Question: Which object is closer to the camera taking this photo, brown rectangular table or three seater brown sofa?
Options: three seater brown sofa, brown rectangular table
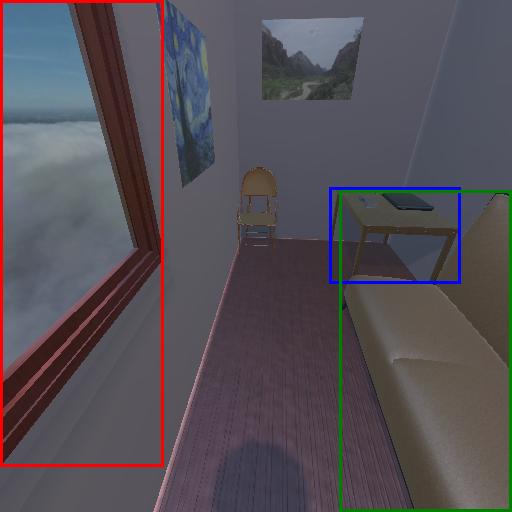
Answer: three seater brown sofa